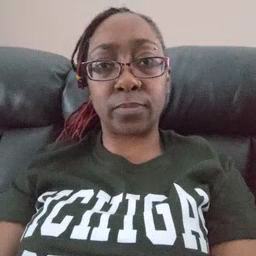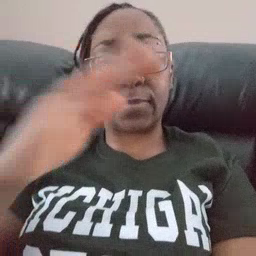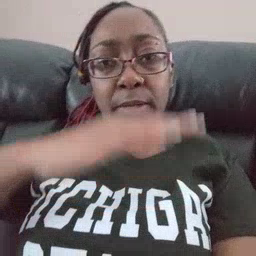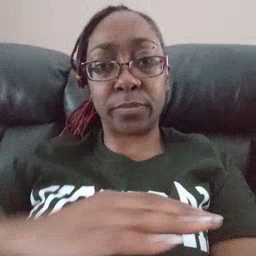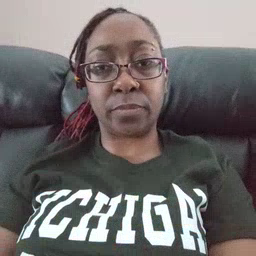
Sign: table